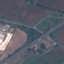
Label: Highway